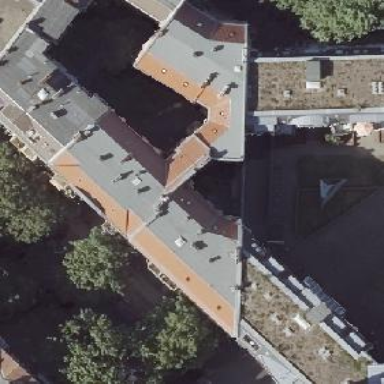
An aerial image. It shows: Residential building with double saltbox roof shape.